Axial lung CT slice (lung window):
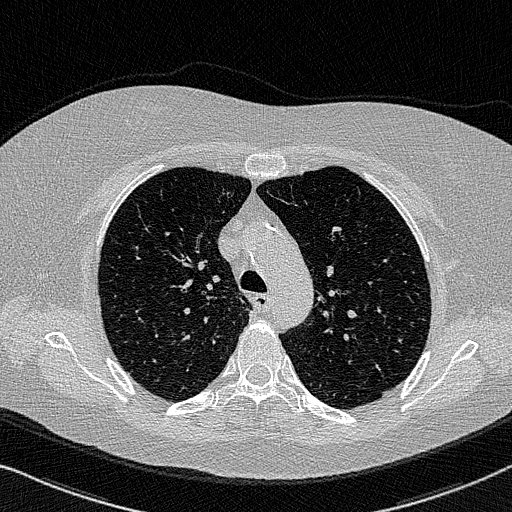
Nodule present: no